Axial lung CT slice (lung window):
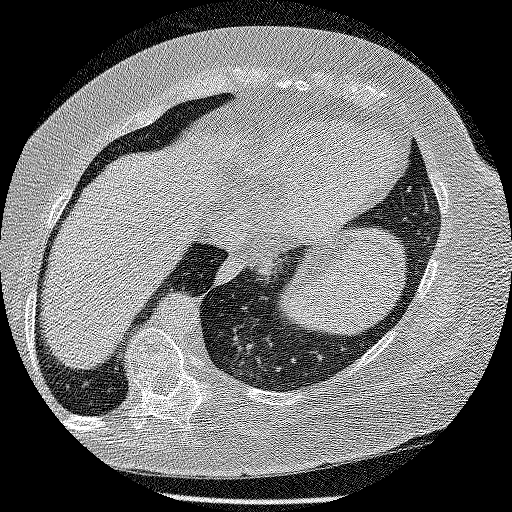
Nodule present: no